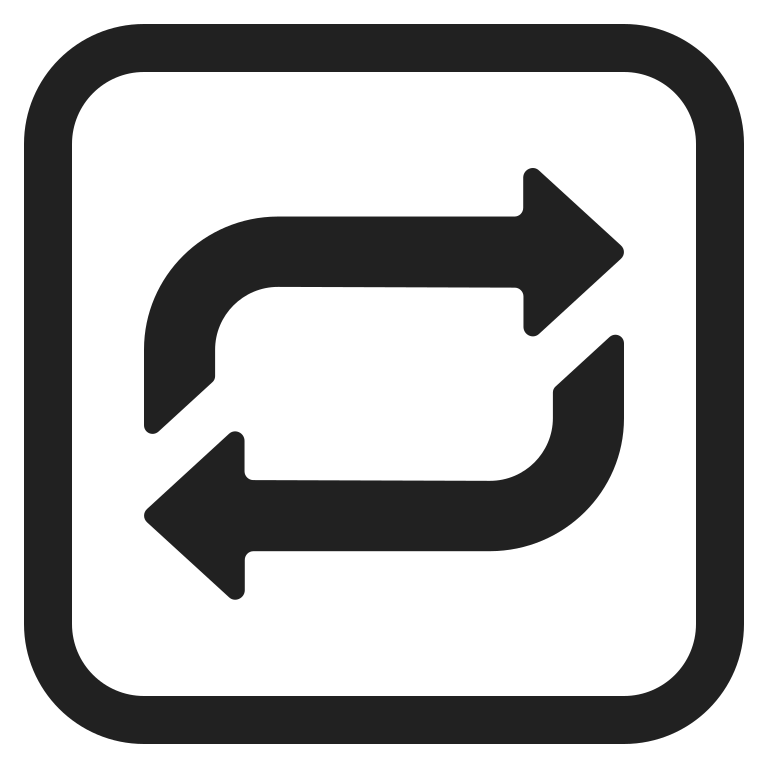
repeat button high contrast